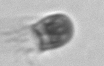
Label: Balanion